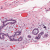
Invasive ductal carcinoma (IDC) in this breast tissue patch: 0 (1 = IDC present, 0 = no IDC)